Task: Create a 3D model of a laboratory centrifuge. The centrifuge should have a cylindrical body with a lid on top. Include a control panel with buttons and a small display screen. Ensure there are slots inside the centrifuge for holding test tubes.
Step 302:
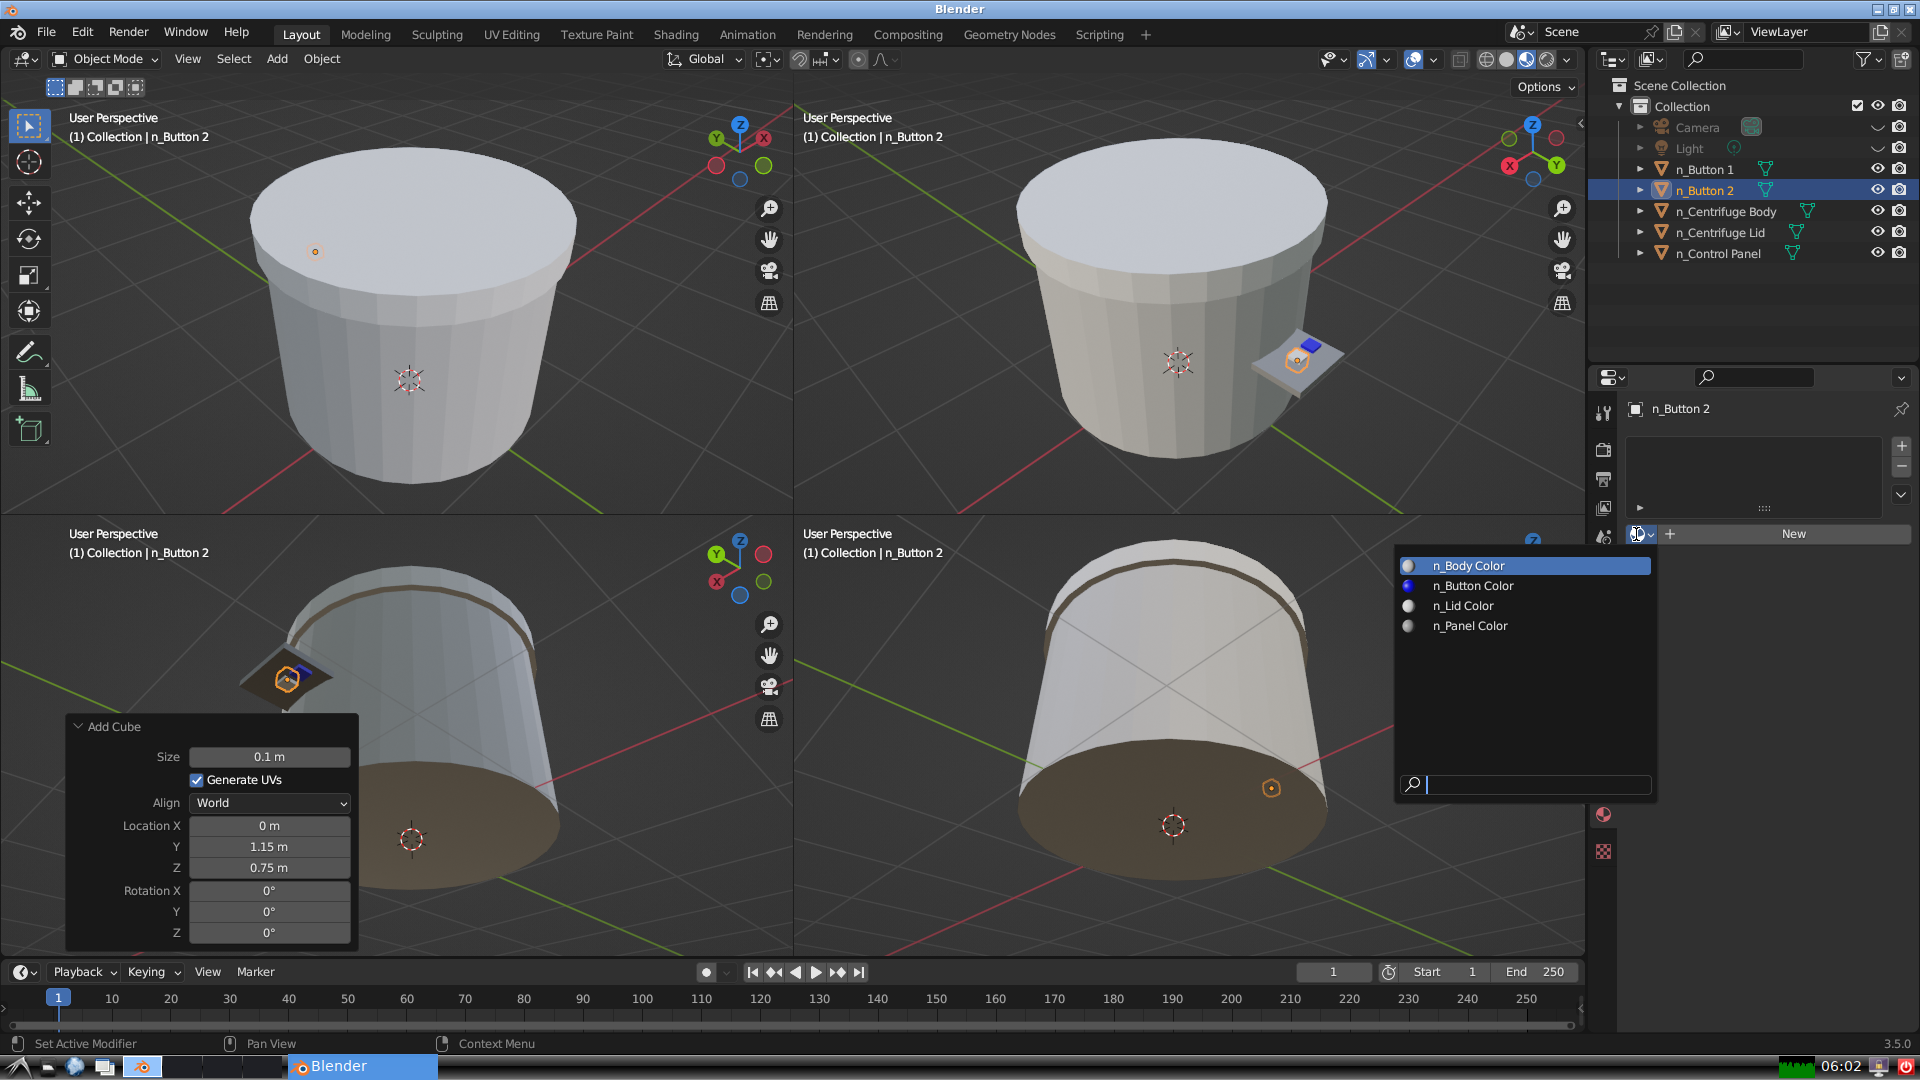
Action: input_text: n_Button Color